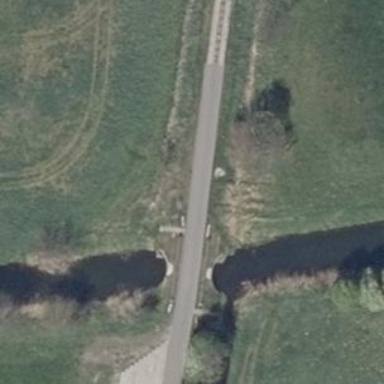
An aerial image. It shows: Paved track on bridge with grade 2 track-type.